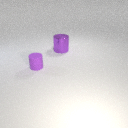
small purple rubber cylinder in front of large purple metal cylinder